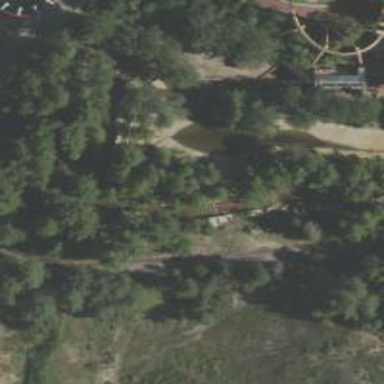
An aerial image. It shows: Popular attraction for river rafting.